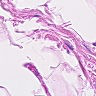
Metastatic tissue present: no